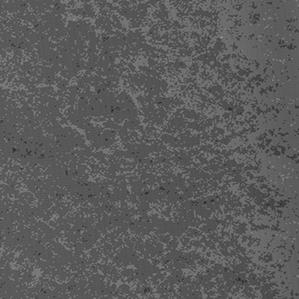
Label: frost